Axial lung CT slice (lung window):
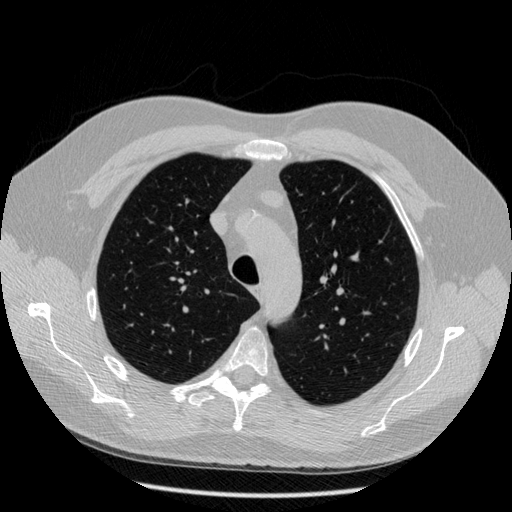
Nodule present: no